Question: Im doing a menu with submenus but Im having two issues that I dont know how to solve.
is that, when I hover my menu items, I want a gray background hover my menu item, but I dont want that this background occupy entire menu height. I just want a background above my menu link.
, is that Im giving a border-bottom to my 'dropDownMenu li ul li', but this border does not occupy the entire width of my li ul li element. As you can see in my fiddle.
'''
.dropDownMenu li ul li {
width: 305px;
border-bottom:4px solid red;
}
'''
Here I have what I have: <URL>
In this image you can see my two issues, first my gray background occupying entire menu height.
And second behind "Html", "CSS" and "JS" my border-bottom is not occupying entire width.

This is my html:
'''
<section id="menu-container">
<nav id="menu">
<ul class="dropDownMenu">
<li><a href="#">Home</a></li>
<li><a href="#">Web Design</a>
<ul>
<li><a href="#">HTML</a></li>
<li><a href="#">CSS</a></li>
<li><a href="#">JS</a></li>
</ul>
</li>
<li><a href="#">Programming</a>
<ul>
<li><a href="#">FLEX</a></li>
<li><a href="#">PHP</a></li>
<li><a href="#">jQuery</a></li>
</ul>
</li>
</ul>
</nav>
</section>
'''
And my css:
'''
*
{
margin:0;
padding:0;
border:0;
outline:none;
}
#menu-container
{
width:100%;
height:62px;
float:left;
background:#4f4383;
z-index:7;
float:left;
border-bottom: 3px solid #ccc;
}
#menu
{
width:960px;
height:auto;
margin:0 auto 0 auto;
}
.dropDownMenu li ul li ul {
list-style: none;
}
.dropDownMenu a {
line-height: 62px;
padding: 0 20px;
float: left;
font-size:17px;
font-weight:bold;
text-decoration: none;
color: #ccc;
}
.dropDownMenu a:hover {
background-color:#ccc;height:62px; color:#2F3083; line-height:62px;border-radius:7px;
}
.dropDownMenu li {
float: left;
display: block;
list-style: none;
position: relative;
}
.dropDownMenu li ul {
width: 200px;
position: absolute;
list-style: none;
display: none;
margin: 0;
left: -10px;
z-index: 999;
}
.dropDownMenu li:hover ul {
display: block;
margin-top: 62px;
margin-left: 10px;
}
.dropDownMenu li ul li {
width: 305px;
border-bottom:4px solid red;
}
.dropDownMenu li ul li a {
color: #ccc;
display: block;
margin: 0 !important;
width: 100%;
background: #4f4383;
border-right:3px solid #ccc;
border-left:3px solid #ccc;
}
.dropDownMenu li ul li ul {
position: absolute;
display: none !important;
left: 240px;
top: -30px;
z-index: 999;
}
.dropDownMenu li ul li:hover ul {
display: block !important;
margin: 30px 0 0 0;
}
.dropDownMenu li ul li ul li {
float: left;
width: 305px;
display: block;
}
.dropDownMenu li ul li ul li a {
display: block;
margin: 0 !important;
width: 100%;
background: #4f4383;
border-right:3px solid #ccc;
border-left:3px solid #ccc;
border-right:3px solid #ccc;
border-top:3px solid #ccc;
}
'''
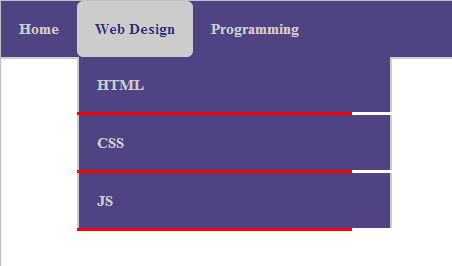
Answer: Make the distinction between the link/a elements and its containing li's, so the hover state of li should affect only the background color of the a element within it.
If you want the link over the entire height, you would need to add an element like span within the a element, have the a element span the entire height, and specify the hover state to change background color of that span.
You need box-sizing:border-box. Otherwise, the border attribute ignores the padding portion of elements.
updated fiddle: <URL>
'''
*
{
margin:0;
padding:0;
border:0;
outline:none;
box-sizing:border-box;
}
'''